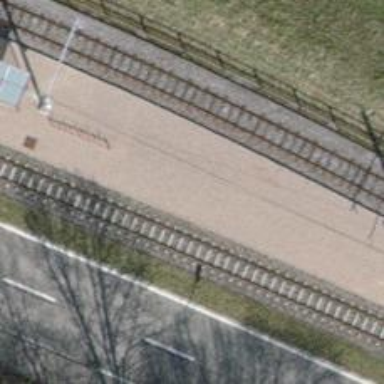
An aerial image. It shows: Light rail station that serves as public transport hub for the railway system.